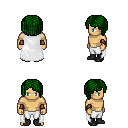
a pixel art fantasy rpg character, male body template, human, tanned skin, white cape, white pants, green pageboy hairstyle, cloth bracers, black shoes, four views (front, back, left, right), 2x2 character sprite sheet, small pixel art, hard edges, no anti-aliasing